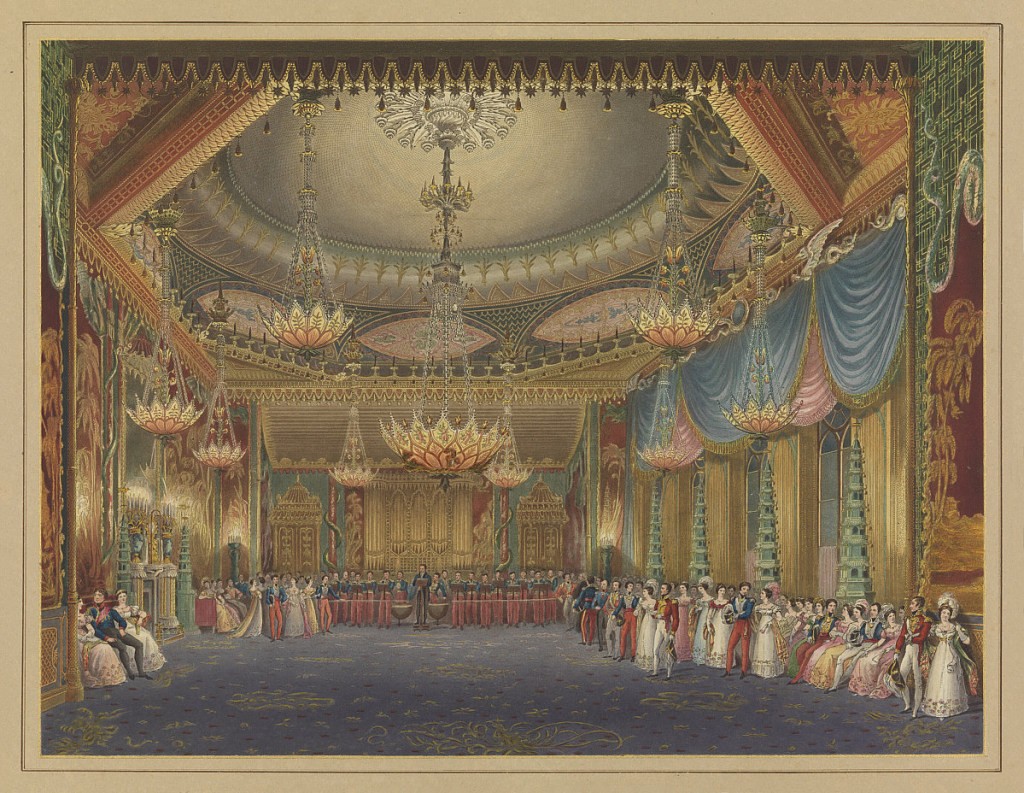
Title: Brighton Palace
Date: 1838
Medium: Letterpress, etching and aquatint, brush and watercolor on white wove paper mounted on heavy cream board, lines ruled in color and gold paint
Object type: Bound print
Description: Interior of large ballroom with several pink and yellow chandeliers in shape of upturned blossoms. Drapes are blue on right; wall coverings are red with gold foliage; decorative green pagodas stand at each window on right and flank fireplace on left. Dozens of men and women are gathered seated and standing along the walls as an orchestra plays.